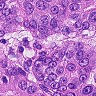
Metastatic tissue present: yes